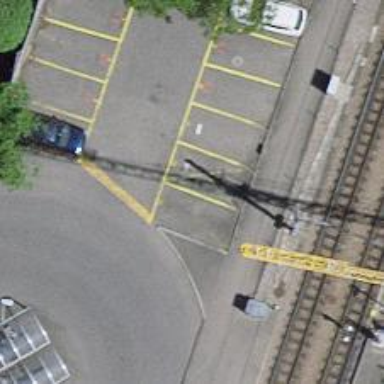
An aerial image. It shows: Car-sharing service available at this location.